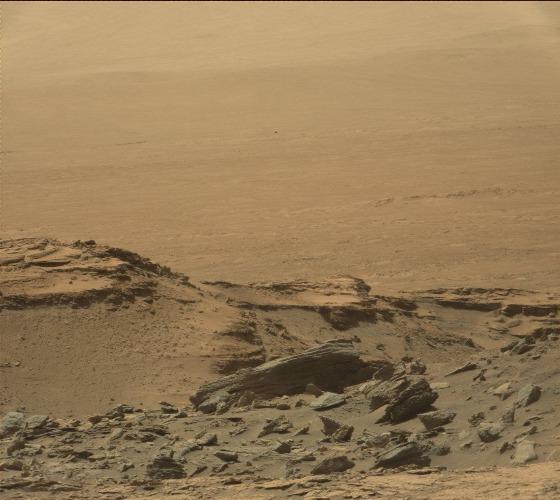
Terrain classes present: Bedrock, Gravel / Sand / Soil, Rock, Shadow